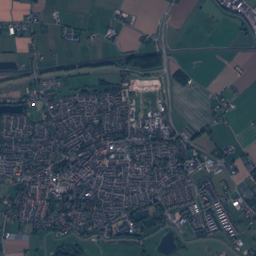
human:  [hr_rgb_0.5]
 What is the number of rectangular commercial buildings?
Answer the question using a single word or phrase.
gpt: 32

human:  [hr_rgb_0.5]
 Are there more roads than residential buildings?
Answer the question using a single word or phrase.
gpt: no

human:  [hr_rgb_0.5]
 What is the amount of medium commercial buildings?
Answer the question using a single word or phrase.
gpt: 11

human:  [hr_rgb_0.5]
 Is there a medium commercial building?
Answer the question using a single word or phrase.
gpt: yes

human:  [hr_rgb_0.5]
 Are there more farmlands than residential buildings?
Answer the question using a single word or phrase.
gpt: no

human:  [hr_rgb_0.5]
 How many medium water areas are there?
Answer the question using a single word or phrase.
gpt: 8

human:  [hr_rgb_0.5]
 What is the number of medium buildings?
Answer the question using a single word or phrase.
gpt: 39

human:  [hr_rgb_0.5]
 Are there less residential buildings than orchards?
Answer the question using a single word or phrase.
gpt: no

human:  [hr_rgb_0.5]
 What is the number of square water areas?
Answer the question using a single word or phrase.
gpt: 1

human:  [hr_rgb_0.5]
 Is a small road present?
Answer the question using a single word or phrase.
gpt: yes

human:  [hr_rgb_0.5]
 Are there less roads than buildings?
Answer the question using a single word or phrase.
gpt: yes

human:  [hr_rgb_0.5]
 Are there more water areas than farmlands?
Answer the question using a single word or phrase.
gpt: yes

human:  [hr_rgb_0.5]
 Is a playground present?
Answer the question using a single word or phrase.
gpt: yes

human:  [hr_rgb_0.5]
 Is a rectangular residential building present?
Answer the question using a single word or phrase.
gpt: yes

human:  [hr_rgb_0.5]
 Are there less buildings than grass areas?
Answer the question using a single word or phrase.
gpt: no

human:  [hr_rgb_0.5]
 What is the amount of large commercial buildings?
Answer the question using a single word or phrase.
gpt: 2

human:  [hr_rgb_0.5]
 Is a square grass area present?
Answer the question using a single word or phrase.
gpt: yes

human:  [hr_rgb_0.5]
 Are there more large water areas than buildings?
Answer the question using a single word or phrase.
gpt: no

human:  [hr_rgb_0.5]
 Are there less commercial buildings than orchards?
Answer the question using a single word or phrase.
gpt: no

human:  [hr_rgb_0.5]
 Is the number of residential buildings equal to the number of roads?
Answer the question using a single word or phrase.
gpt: no

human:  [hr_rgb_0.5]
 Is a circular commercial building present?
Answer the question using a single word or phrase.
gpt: no

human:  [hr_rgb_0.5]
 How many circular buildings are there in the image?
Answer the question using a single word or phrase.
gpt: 0

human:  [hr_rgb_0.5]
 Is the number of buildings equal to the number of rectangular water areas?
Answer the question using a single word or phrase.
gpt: no

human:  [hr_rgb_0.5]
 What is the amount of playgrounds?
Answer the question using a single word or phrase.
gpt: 9

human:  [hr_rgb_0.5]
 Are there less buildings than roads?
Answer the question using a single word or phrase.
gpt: no

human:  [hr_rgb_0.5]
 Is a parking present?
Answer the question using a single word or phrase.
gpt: yes

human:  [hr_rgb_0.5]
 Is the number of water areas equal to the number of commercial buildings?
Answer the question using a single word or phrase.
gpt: no

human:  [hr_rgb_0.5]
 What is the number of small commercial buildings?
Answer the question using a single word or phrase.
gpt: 59

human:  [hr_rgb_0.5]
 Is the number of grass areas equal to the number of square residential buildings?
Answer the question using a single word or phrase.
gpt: no

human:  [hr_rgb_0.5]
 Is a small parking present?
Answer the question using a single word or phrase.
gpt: yes

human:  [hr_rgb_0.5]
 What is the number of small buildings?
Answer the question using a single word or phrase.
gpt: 5927

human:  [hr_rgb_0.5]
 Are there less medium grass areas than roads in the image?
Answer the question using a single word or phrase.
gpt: yes

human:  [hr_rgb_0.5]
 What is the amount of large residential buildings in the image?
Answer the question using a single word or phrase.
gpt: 3

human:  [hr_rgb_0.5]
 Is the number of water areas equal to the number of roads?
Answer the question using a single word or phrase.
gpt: no

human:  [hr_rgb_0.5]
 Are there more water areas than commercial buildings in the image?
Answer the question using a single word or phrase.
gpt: no

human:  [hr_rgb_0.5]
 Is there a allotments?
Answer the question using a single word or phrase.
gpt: yes